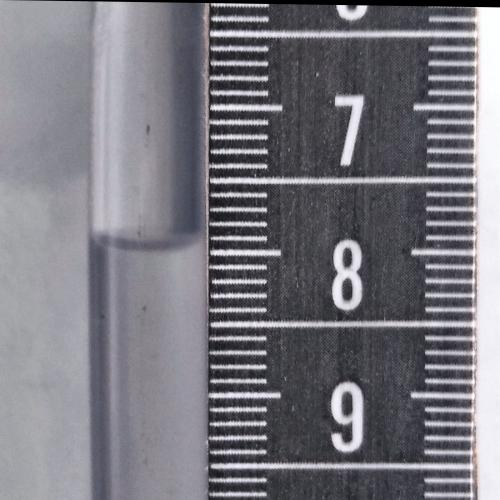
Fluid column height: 7.9 cm